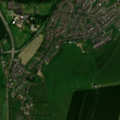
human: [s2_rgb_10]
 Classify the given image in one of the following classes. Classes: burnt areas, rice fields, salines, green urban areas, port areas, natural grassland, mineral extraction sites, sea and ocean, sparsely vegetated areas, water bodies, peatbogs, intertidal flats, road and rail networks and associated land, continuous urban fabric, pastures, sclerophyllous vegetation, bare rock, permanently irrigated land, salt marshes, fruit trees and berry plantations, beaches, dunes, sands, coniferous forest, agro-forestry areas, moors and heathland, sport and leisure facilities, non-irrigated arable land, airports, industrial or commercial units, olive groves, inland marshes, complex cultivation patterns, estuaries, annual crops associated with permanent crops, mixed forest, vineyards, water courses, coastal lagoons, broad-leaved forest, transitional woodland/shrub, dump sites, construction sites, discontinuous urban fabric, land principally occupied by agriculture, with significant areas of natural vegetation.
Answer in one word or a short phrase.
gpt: discontinuous urban fabric, non-irrigated arable land, pastures, complex cultivation patterns